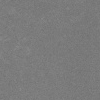
Atmospheric dust classification: dusty